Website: apple
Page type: billing-address
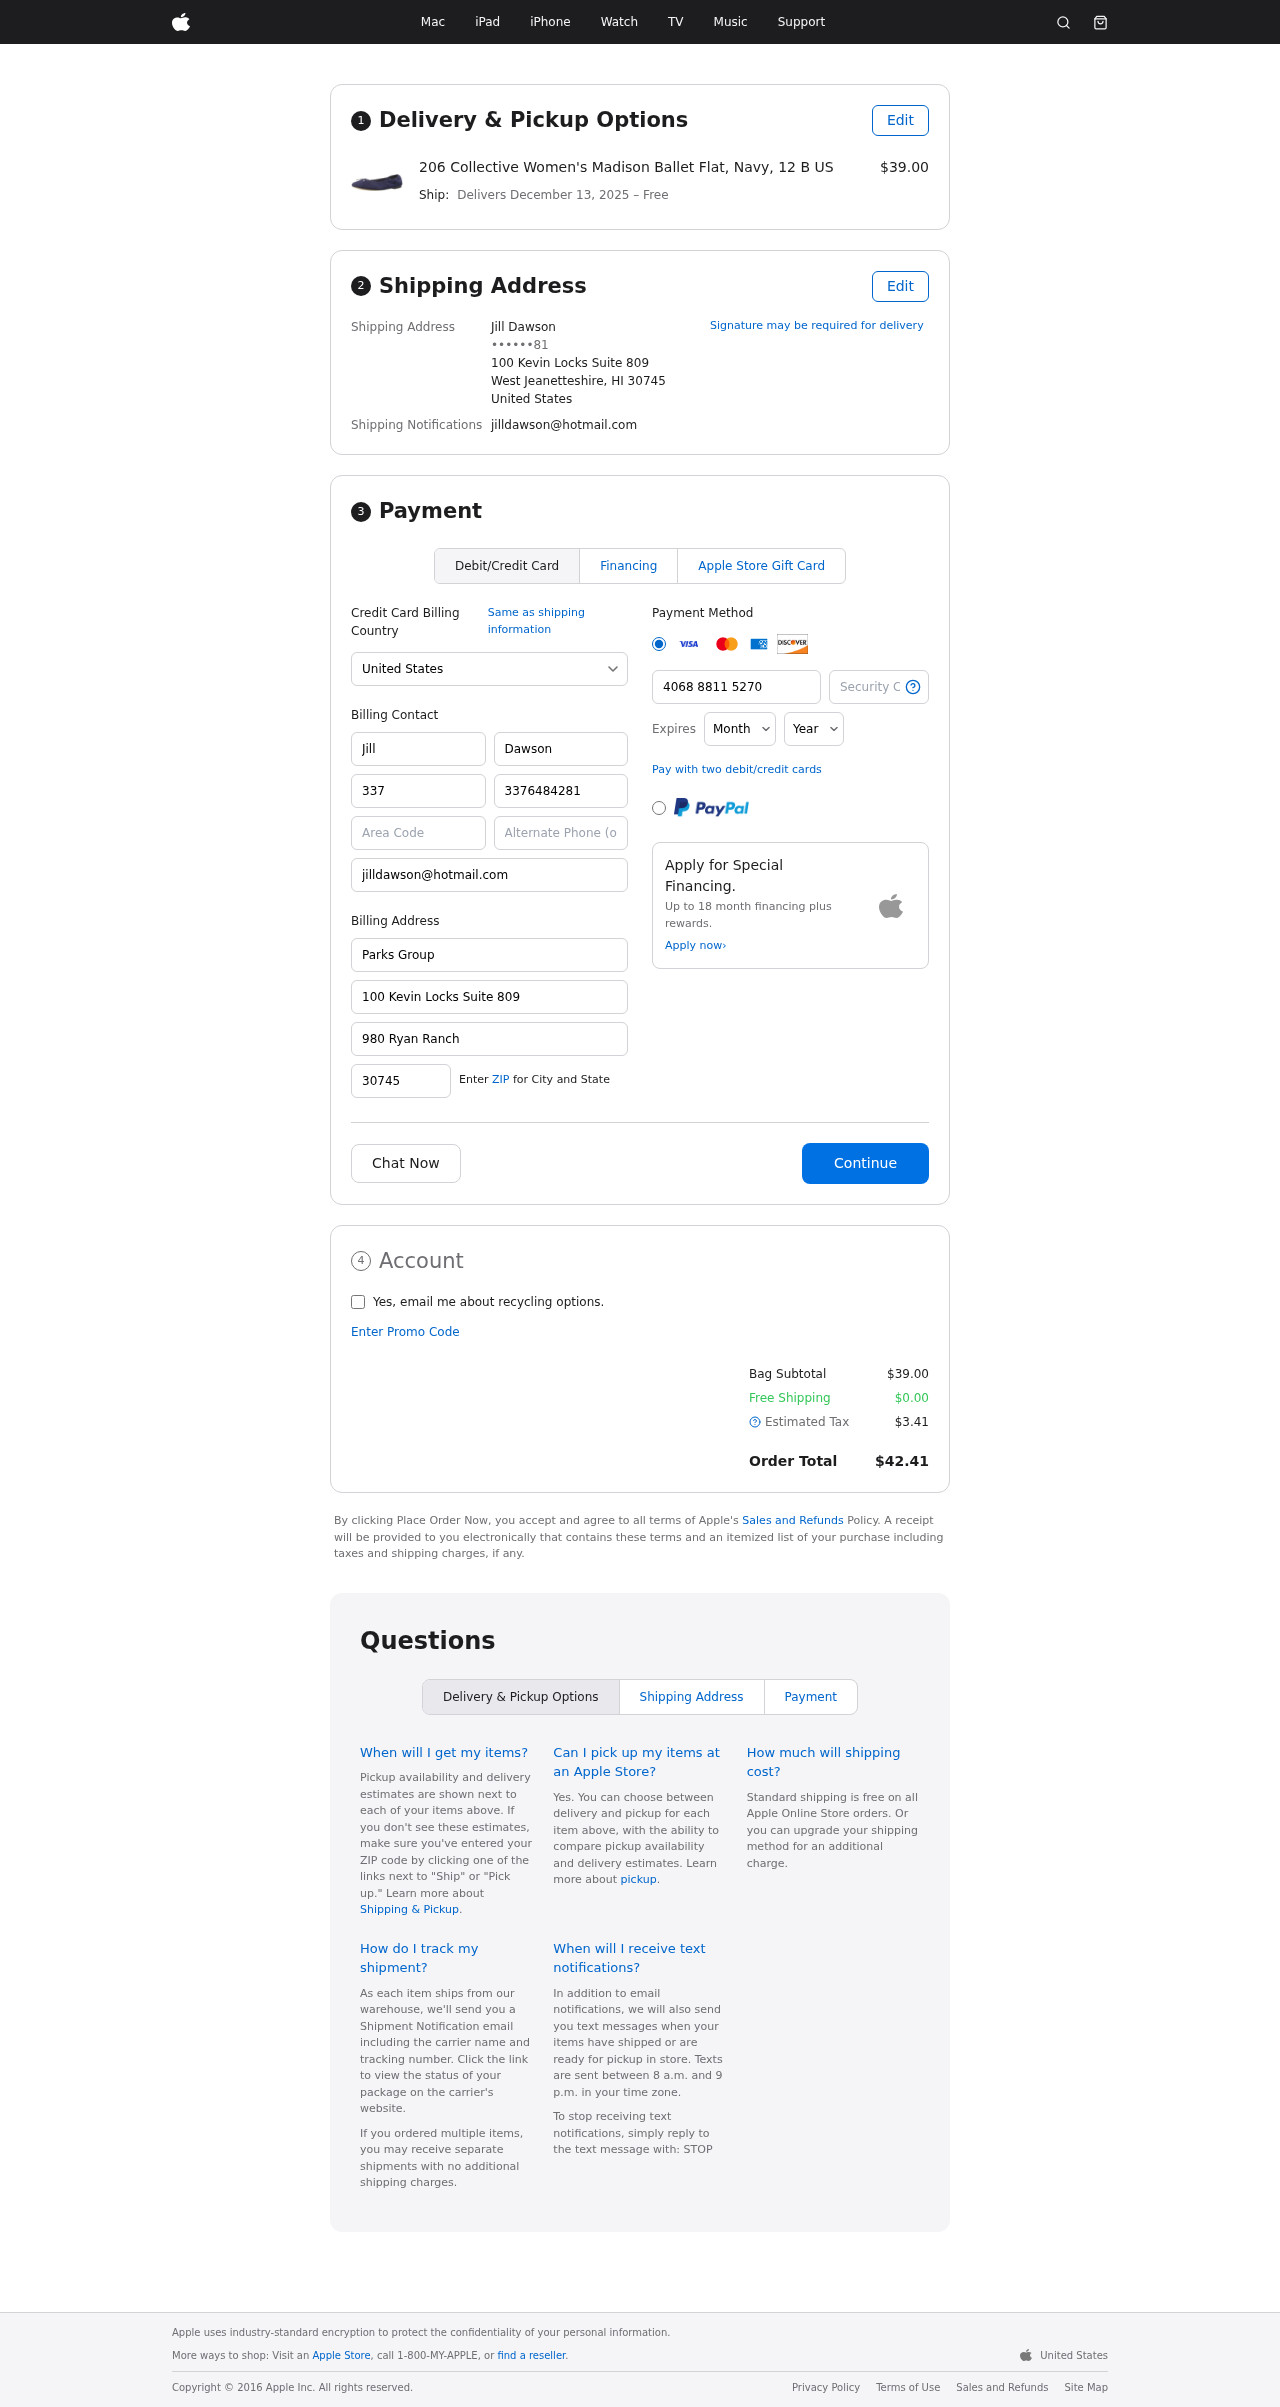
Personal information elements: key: PII_CARD_CVV
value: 388
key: PII_CARD_EXPIRY_MONTH
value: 05
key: PII_CARD_EXPIRY_YEAR
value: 29
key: PII_CARD_NUMBER
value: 4068 8811 5270 2142
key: PII_CITY_STATE_ZIP
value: West Jeanetteshire, HI 30745
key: PII_COUNTRY
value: United States
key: PII_EMAIL
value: jilldawson@hotmail.com
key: PII_FULLNAME
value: Jill Dawson
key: PII_STREET
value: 100 Kevin Locks Suite 809
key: PII_PHONE_MASKED
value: ••••••81
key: PII_BILLING_FIRSTNAME
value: Jill
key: PII_BILLING_LASTNAME
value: Dawson
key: PII_BILLING_PHONE_AREA
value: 337
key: PII_BILLING_PHONE
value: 3376484281
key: PII_BILLING_EMAIL
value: jilldawson@hotmail.com
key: PII_BILLING_COMPANY
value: Parks Group
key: PII_BILLING_STREET
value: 100 Kevin Locks Suite 809
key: PII_BILLING_STREET2
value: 980 Ryan Ranch
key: PII_BILLING_POSTCODE
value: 30745
Product elements: key: PRODUCT1_NAME
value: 206 Collective Women's Madison Ballet Flat, Navy, 12 B US
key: PRODUCT1_PRICE
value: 39
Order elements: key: ORDER_DELIVERY_DATE
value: December 13, 2025
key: ORDER_SUBTOTAL
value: $39.00
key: ORDER_SHIPPING_COST
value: $0.00
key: ORDER_TAX
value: $3.41
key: ORDER_TOTAL
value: $42.41